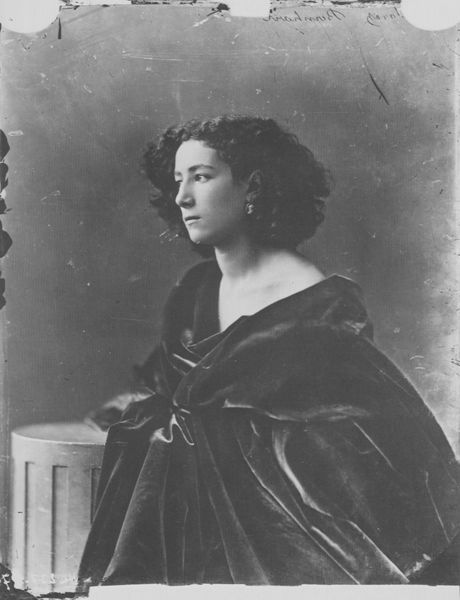
Titel: Sarah Bernhardt (1844–1923)
Künstler: Gaspard-Félix Tournachon
Schlagwörter: dunkel, nackt, schatten, umhang, weiß, mädchen, frankreich, frau, grau, haar, kleid, mund, nase, ohr, ohrring, profil, schwarz, säule, tisch, tuch, haube, jung, augen, falten, gesicht, samt, stein, hals, portrait, porträt, auge, gewand, haare, mantel, pose, stoff, ohrringe, dekollete, en face, locke, locken, schulter, schultern, schrift, schwer, risse, nacken, falte, ernst, glanz, seitenansicht, atelier, podest, nachdenklich, augenbraue, foto, fotografie, photographie, nacktheit, schwarz-weiß, lockig, hutschachtel, trommel, photo, negativ, halbportrait, halbprofil, kraushaar, halb, kanneluren, schaft, handschrift, kratzer, pellerine, säuke, natier, beschrfitung, trimmel, z